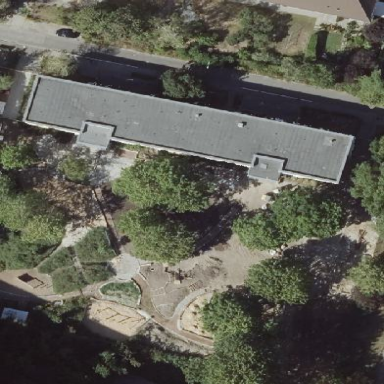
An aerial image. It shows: Kindergarten.